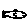
Label: fish